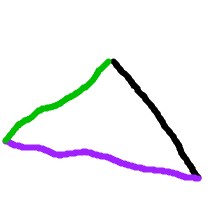
Shape: triangle